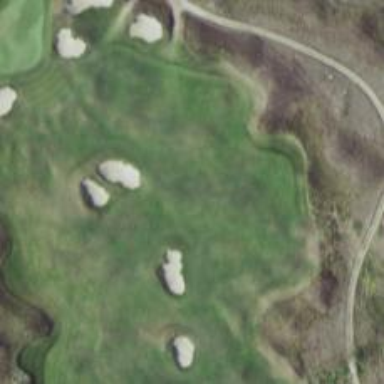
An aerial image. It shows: View of golf hole.